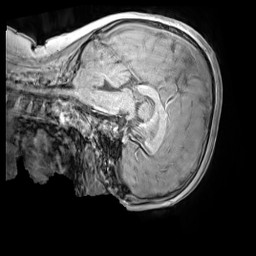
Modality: MP2RAGE
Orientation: sagittal
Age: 10
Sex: male
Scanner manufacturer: siemens
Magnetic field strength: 3 T
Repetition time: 4 s
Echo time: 0.00303 s